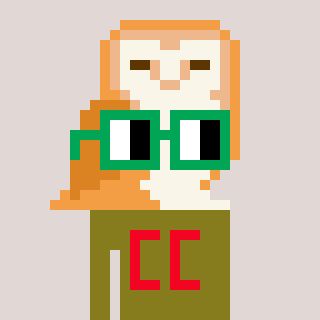
a pixel art character with square green glasses, a owl-shaped head and a gunk-colored body on a warm background